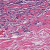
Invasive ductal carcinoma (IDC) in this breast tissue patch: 1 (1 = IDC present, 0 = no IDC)